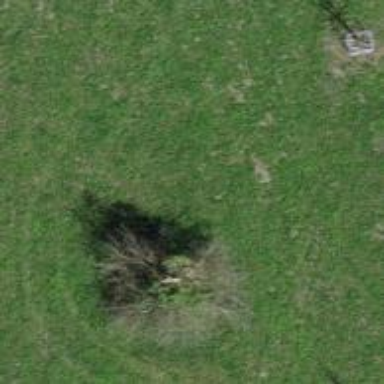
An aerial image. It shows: Single tag "natural: tree."